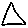
Label: triangle